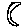
Label: moon